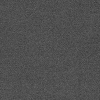
Atmospheric dust classification: dusty